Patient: sex F, age 77
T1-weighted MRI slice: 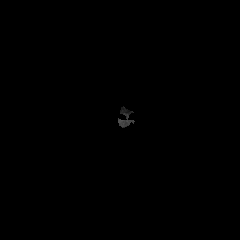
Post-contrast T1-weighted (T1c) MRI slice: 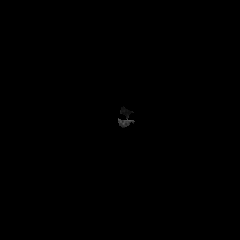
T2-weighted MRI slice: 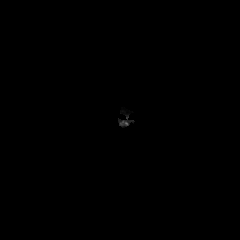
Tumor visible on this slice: no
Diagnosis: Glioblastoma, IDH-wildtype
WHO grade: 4